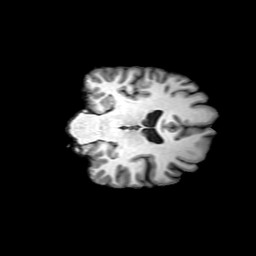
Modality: T1w
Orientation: coronal
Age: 28
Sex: female
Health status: ill